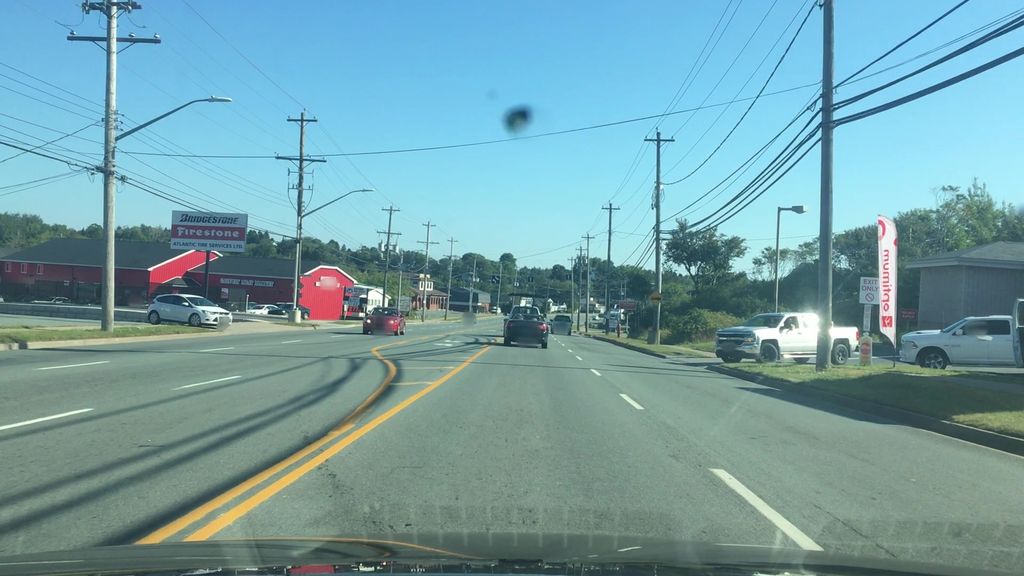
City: halifax